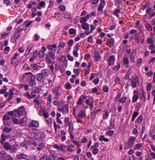
Tumor epithelial tissue: yes
Tumor-associated stroma tissue: yes
Normal tissue: no